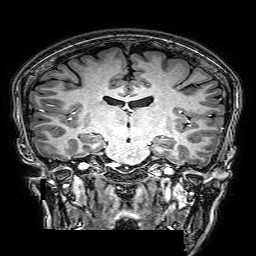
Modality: T1w
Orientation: sagittal
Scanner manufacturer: philips
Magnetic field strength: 3 T
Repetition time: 0.0096 s
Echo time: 0.0046 s